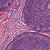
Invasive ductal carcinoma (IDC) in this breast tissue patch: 0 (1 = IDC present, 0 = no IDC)